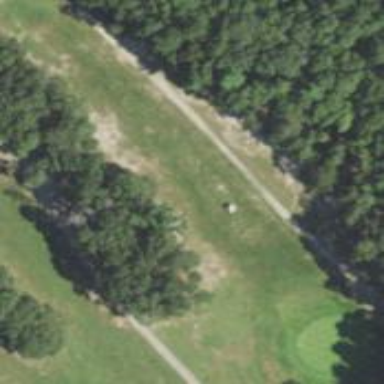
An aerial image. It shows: Grassy area designated as golf fairway.